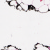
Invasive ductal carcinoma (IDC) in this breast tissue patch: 0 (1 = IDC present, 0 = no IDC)